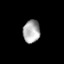
Tissue: lung
Cell type: Epithelial cells
Senescence score: 0.2132
Nuclear area (px): 375
Mean DAPI intensity: 172.104